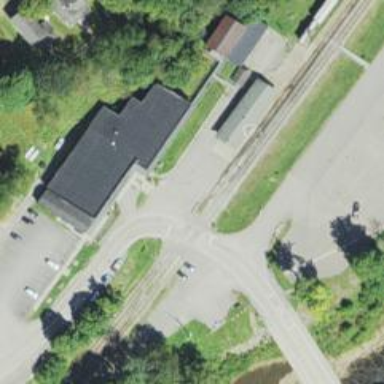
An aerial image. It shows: Level crossing along the railway.